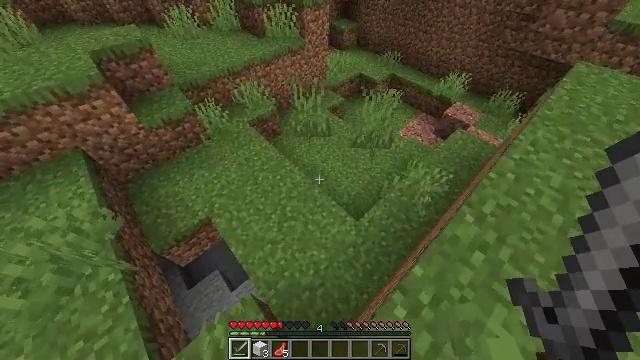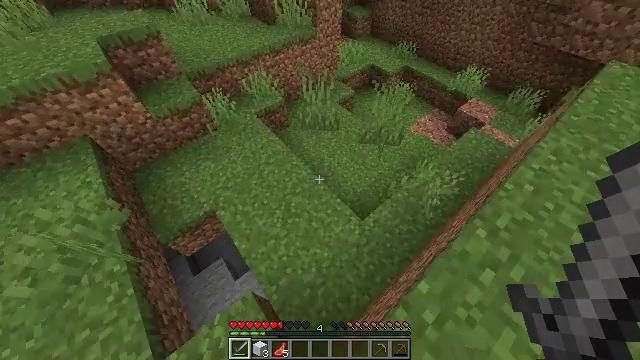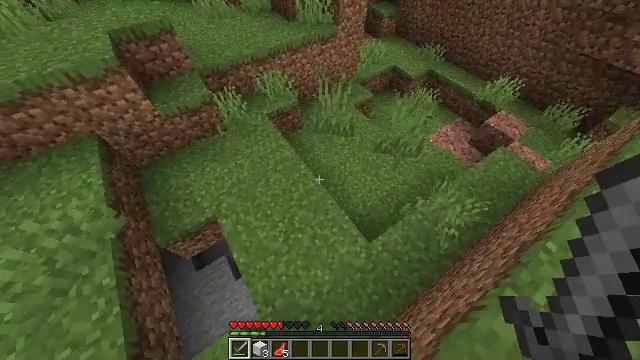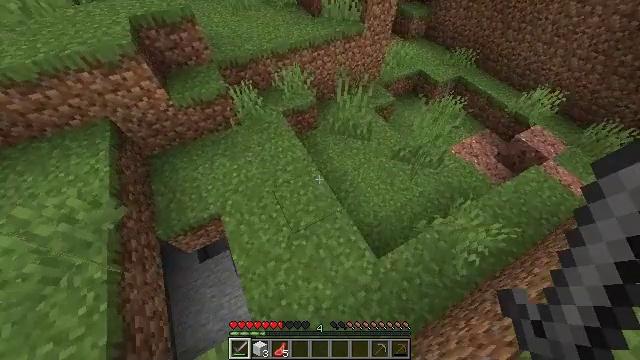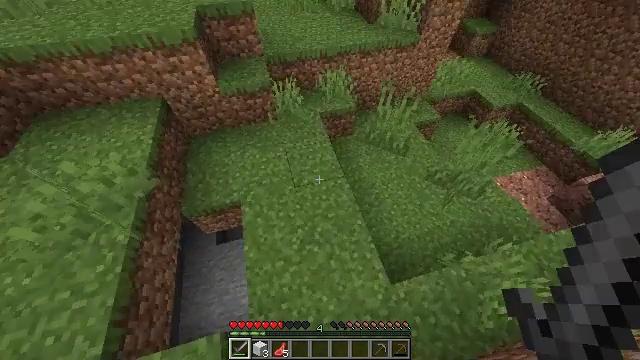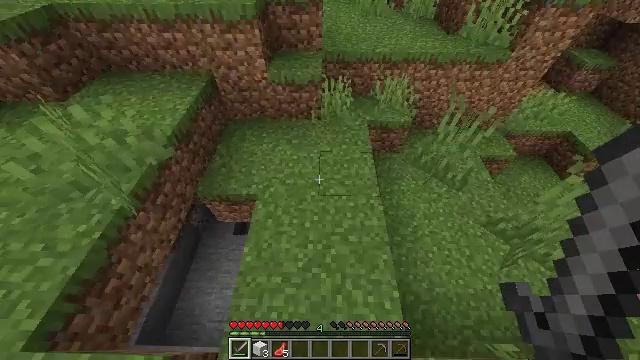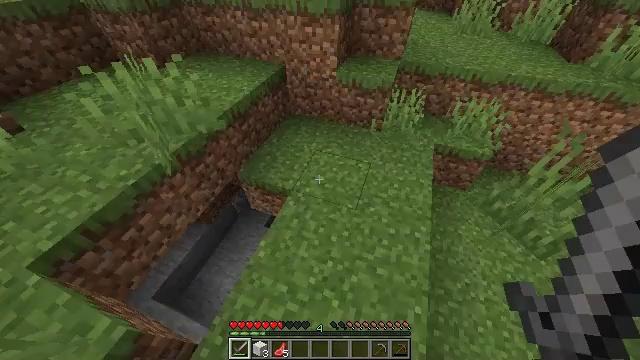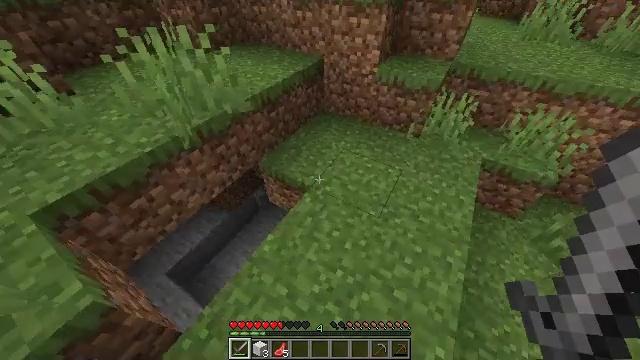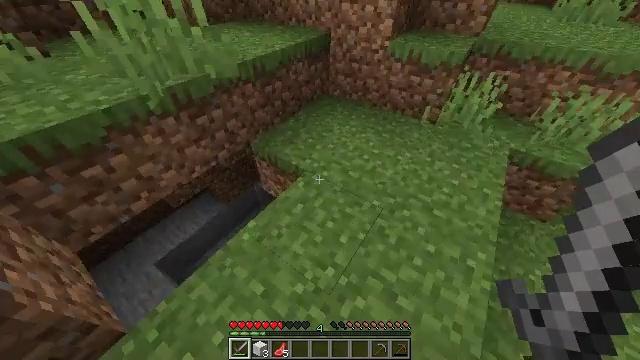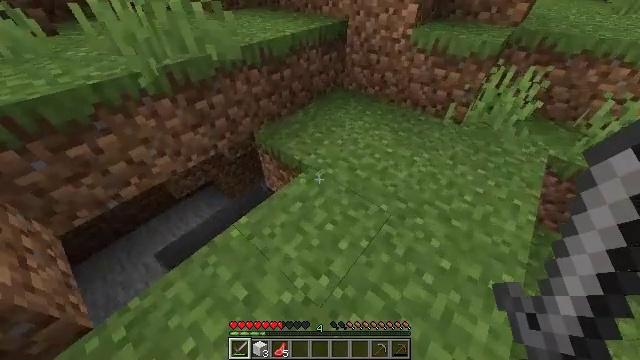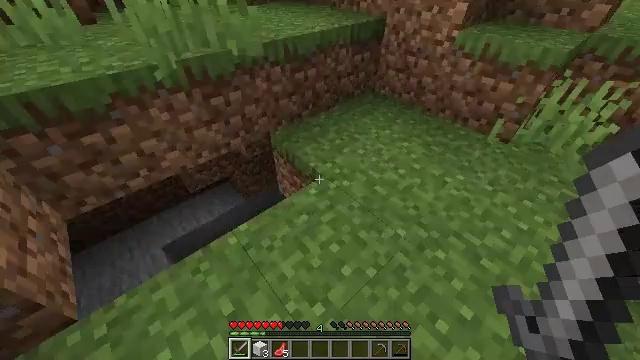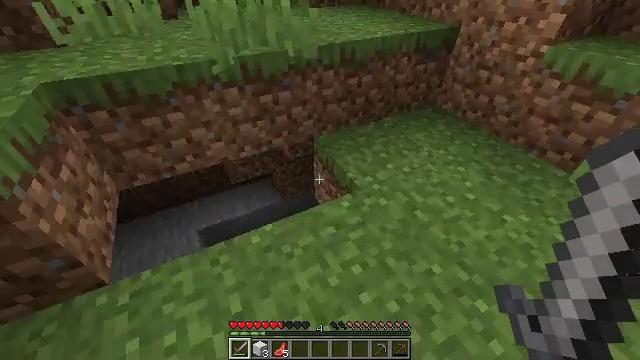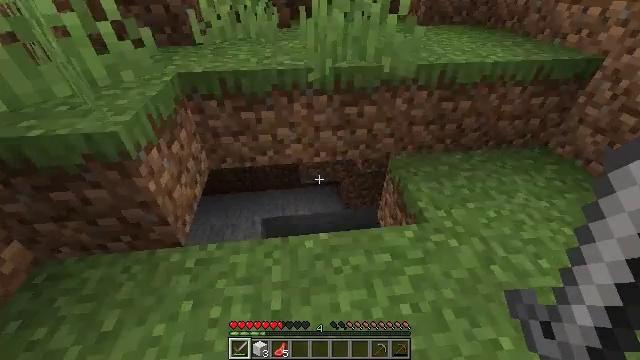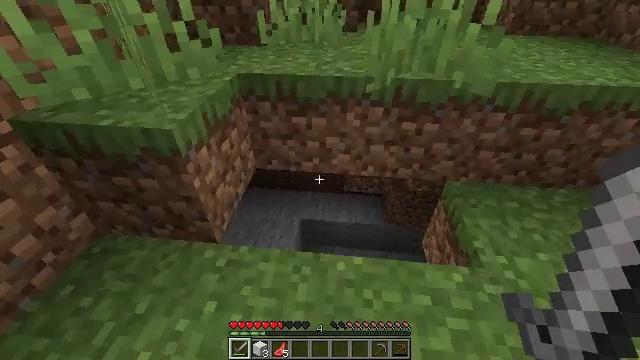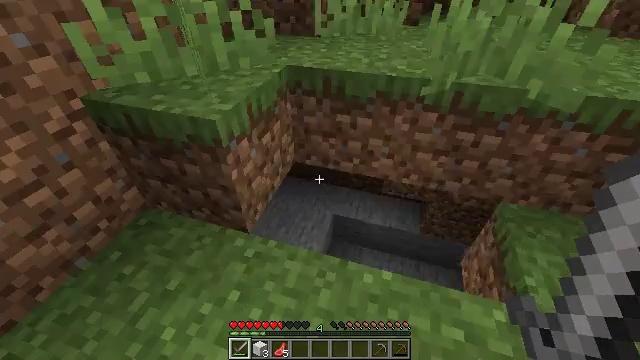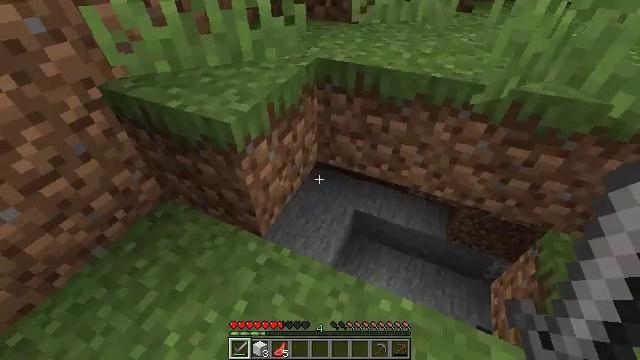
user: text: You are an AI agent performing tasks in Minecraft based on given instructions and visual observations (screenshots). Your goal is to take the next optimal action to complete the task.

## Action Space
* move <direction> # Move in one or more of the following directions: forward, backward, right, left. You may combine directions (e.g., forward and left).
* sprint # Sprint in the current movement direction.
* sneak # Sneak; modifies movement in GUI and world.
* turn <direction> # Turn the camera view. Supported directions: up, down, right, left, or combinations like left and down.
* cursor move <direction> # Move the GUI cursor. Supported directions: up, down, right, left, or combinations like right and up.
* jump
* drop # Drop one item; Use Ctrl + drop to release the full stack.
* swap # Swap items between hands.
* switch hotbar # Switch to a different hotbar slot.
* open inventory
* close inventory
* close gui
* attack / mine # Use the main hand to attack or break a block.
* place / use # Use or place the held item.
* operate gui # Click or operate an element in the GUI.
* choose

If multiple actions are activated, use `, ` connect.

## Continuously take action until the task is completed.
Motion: motion action
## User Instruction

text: Interact with the furnace to craft cooked cod.
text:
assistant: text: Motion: move forward, turn left and down
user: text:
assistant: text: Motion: move forward, turn left and down
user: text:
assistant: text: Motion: move forward, turn left
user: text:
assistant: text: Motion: move forward, turn left and up
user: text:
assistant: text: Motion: move forward, turn left and up
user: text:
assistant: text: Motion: move forward, turn left and up
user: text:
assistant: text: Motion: move forward, turn left and up
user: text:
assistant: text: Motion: turn left
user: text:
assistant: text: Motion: turn left
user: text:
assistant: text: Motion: turn left and up
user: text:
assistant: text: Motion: turn left and up
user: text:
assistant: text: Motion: move forward, turn left and up
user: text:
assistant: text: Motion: move forward, turn left
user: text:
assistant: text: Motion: move forward, turn left and down
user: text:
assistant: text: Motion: move forward, turn left and down
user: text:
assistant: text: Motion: move forward, turn left and down
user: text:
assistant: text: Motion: turn left and down
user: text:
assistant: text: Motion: turn left and down
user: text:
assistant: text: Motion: turn left
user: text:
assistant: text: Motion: turn down
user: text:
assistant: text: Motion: turn right and down
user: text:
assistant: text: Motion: turn right and down
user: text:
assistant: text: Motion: turn right
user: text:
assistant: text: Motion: turn right
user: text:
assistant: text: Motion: turn right and down
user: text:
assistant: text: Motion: turn right and down
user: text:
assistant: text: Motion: turn right and down
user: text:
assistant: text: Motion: move right, turn right and down
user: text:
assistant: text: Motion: move right, sneak
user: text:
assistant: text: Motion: move right, sneak